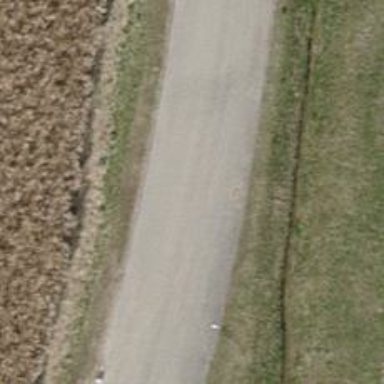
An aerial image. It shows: Unclassified road.